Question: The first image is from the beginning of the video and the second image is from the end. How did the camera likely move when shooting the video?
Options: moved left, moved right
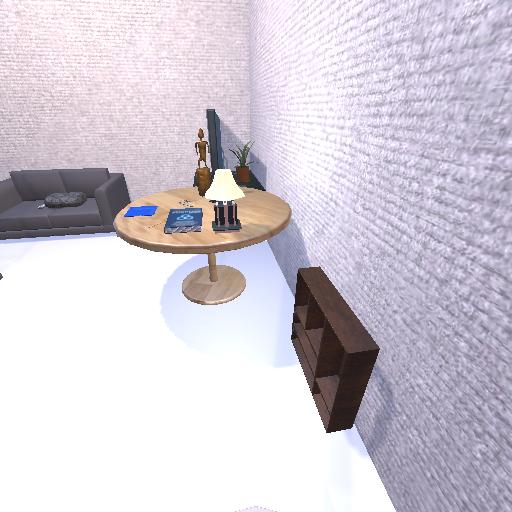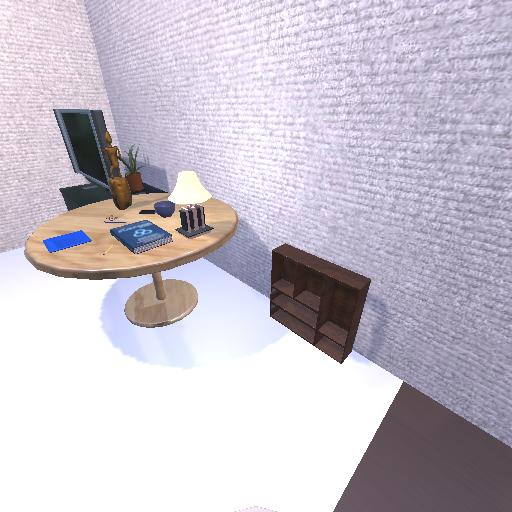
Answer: moved left